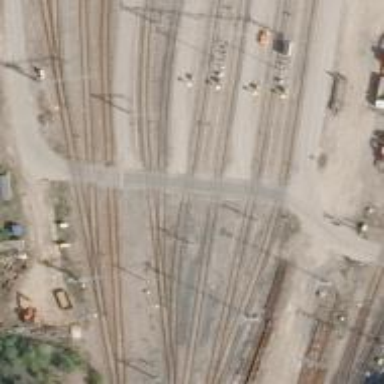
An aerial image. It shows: Level crossing along the railway.